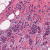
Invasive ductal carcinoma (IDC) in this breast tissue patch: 0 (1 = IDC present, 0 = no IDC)